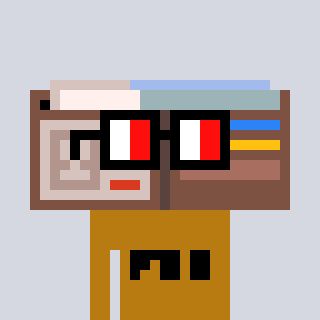
a pixel art character with square glasses with black frames and red eyes, a wallet-shaped head and a gold-colored body on a cool background